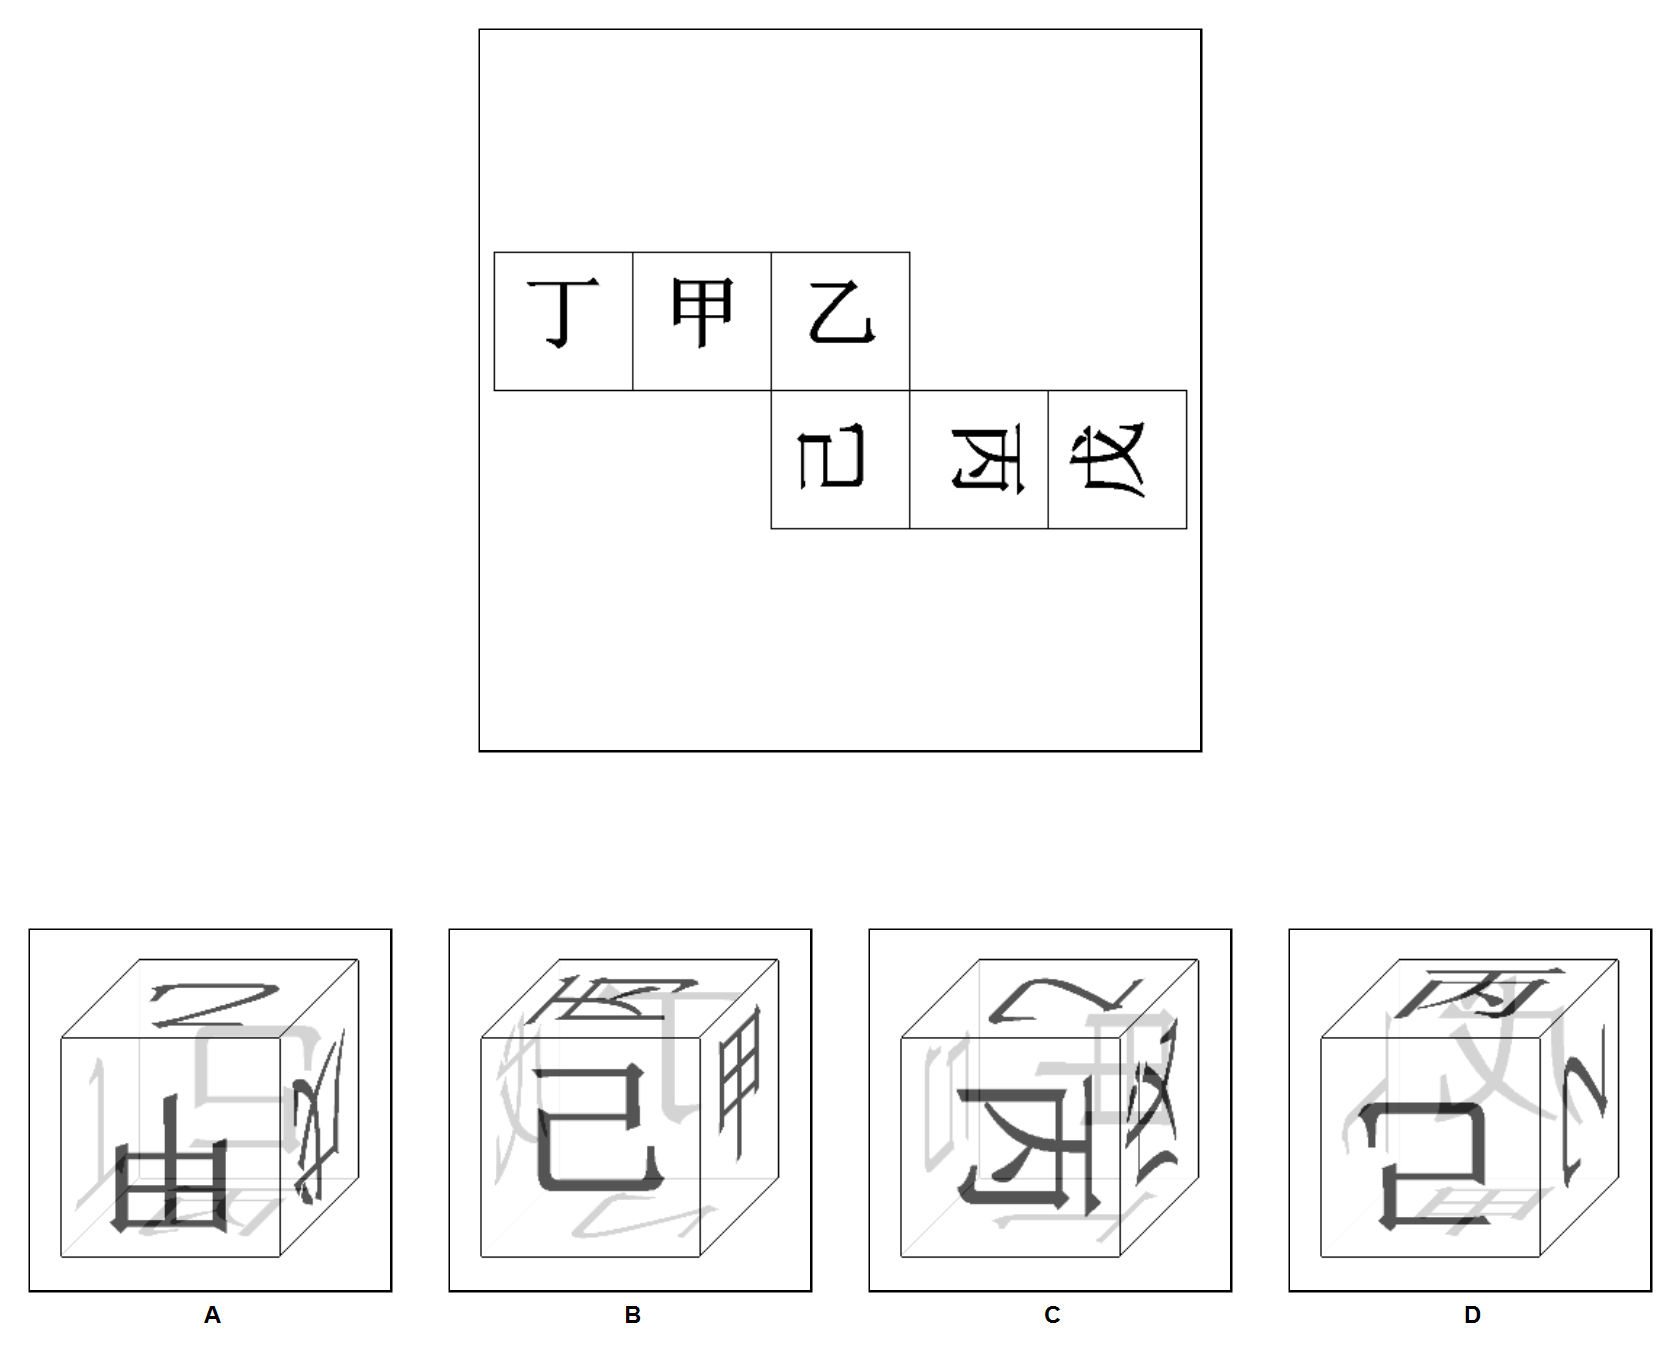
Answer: C